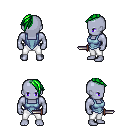
a pixel art fantasy rpg character, male body template, dark elf, purple skin, blue vest, white pants, green long mohawk hairstyle, dagger, four views (front, back, left, right), 2x2 character sprite sheet, small pixel art, hard edges, no anti-aliasing